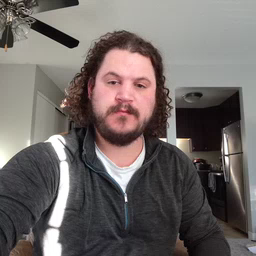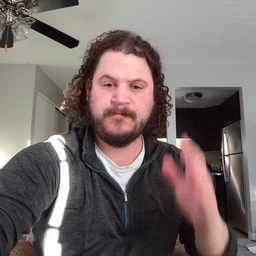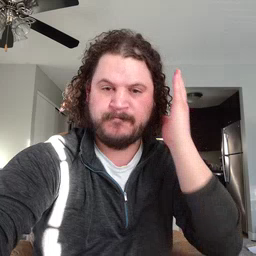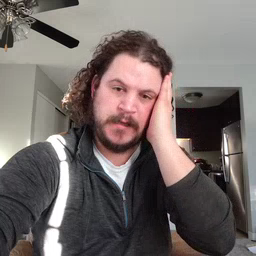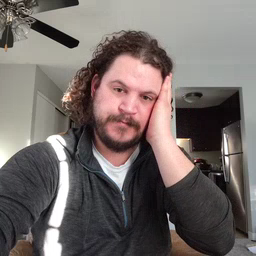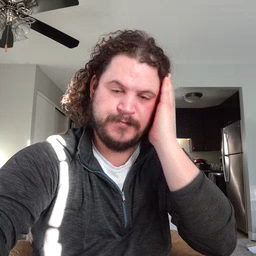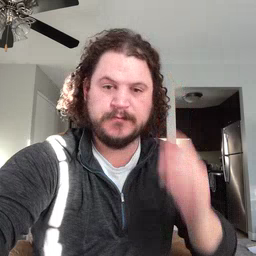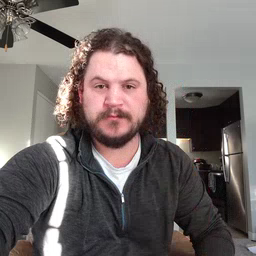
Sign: bed